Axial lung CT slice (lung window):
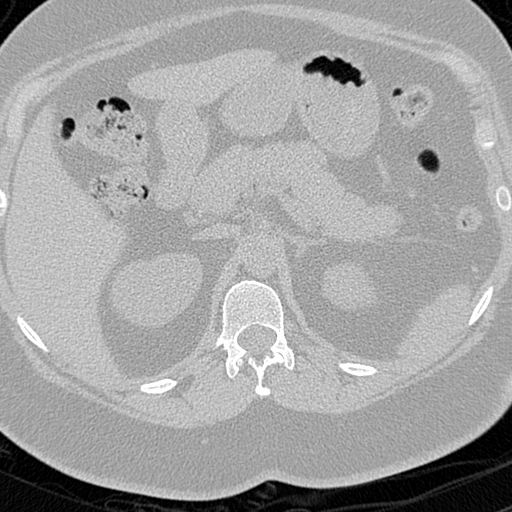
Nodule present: no